Current action and preconditions to check: trajectory_clear

Your task: For each precondition in the list above, predict whether it will hold at this action.

Consider the current scene as observed from the mobile robot's camera, and analyze the predicted future states of all dynamic agents (e.g., people, animals, vehicles, or any moving entities) within the NEXT SECOND.

IMPORTANT: Only answer "very likely" if you are absolutely certain—based on strong, clear evidence—that a dynamic agent will violate the precondition in the predicted future state. Do NOT answer "very likely" for unlikely, ambiguous, or low-probability risks.

Ask yourself for each precondition: Is there a high probability, with clear and convincing evidence, that the predicted future states of any dynamic agent will interfere with the predicted future state of the currently executing action within the NEXT SECOND, causing that precondition to fail?

Assess the risk level based on these predictions. Use "likely" or "very likely" if motions create a clear risk of interference.

Use "neutral" or "improbable" if agents are nearby but their predicted paths are clearly diverging or non-conflicting.

Failure Risk Categories: "very improbable", "improbable", "neutral", "likely", "very likely"

Answer Format: Output ONLY the probability_of_failure value from these categories: "very improbable", "improbable", "neutral", "likely", "very likely"

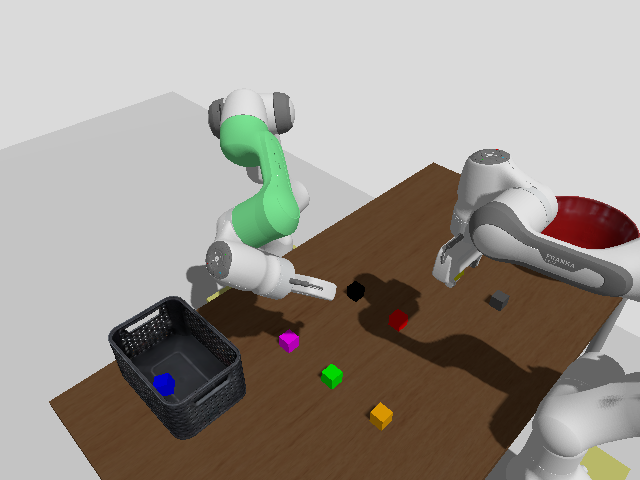

Answer: very improbable